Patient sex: F
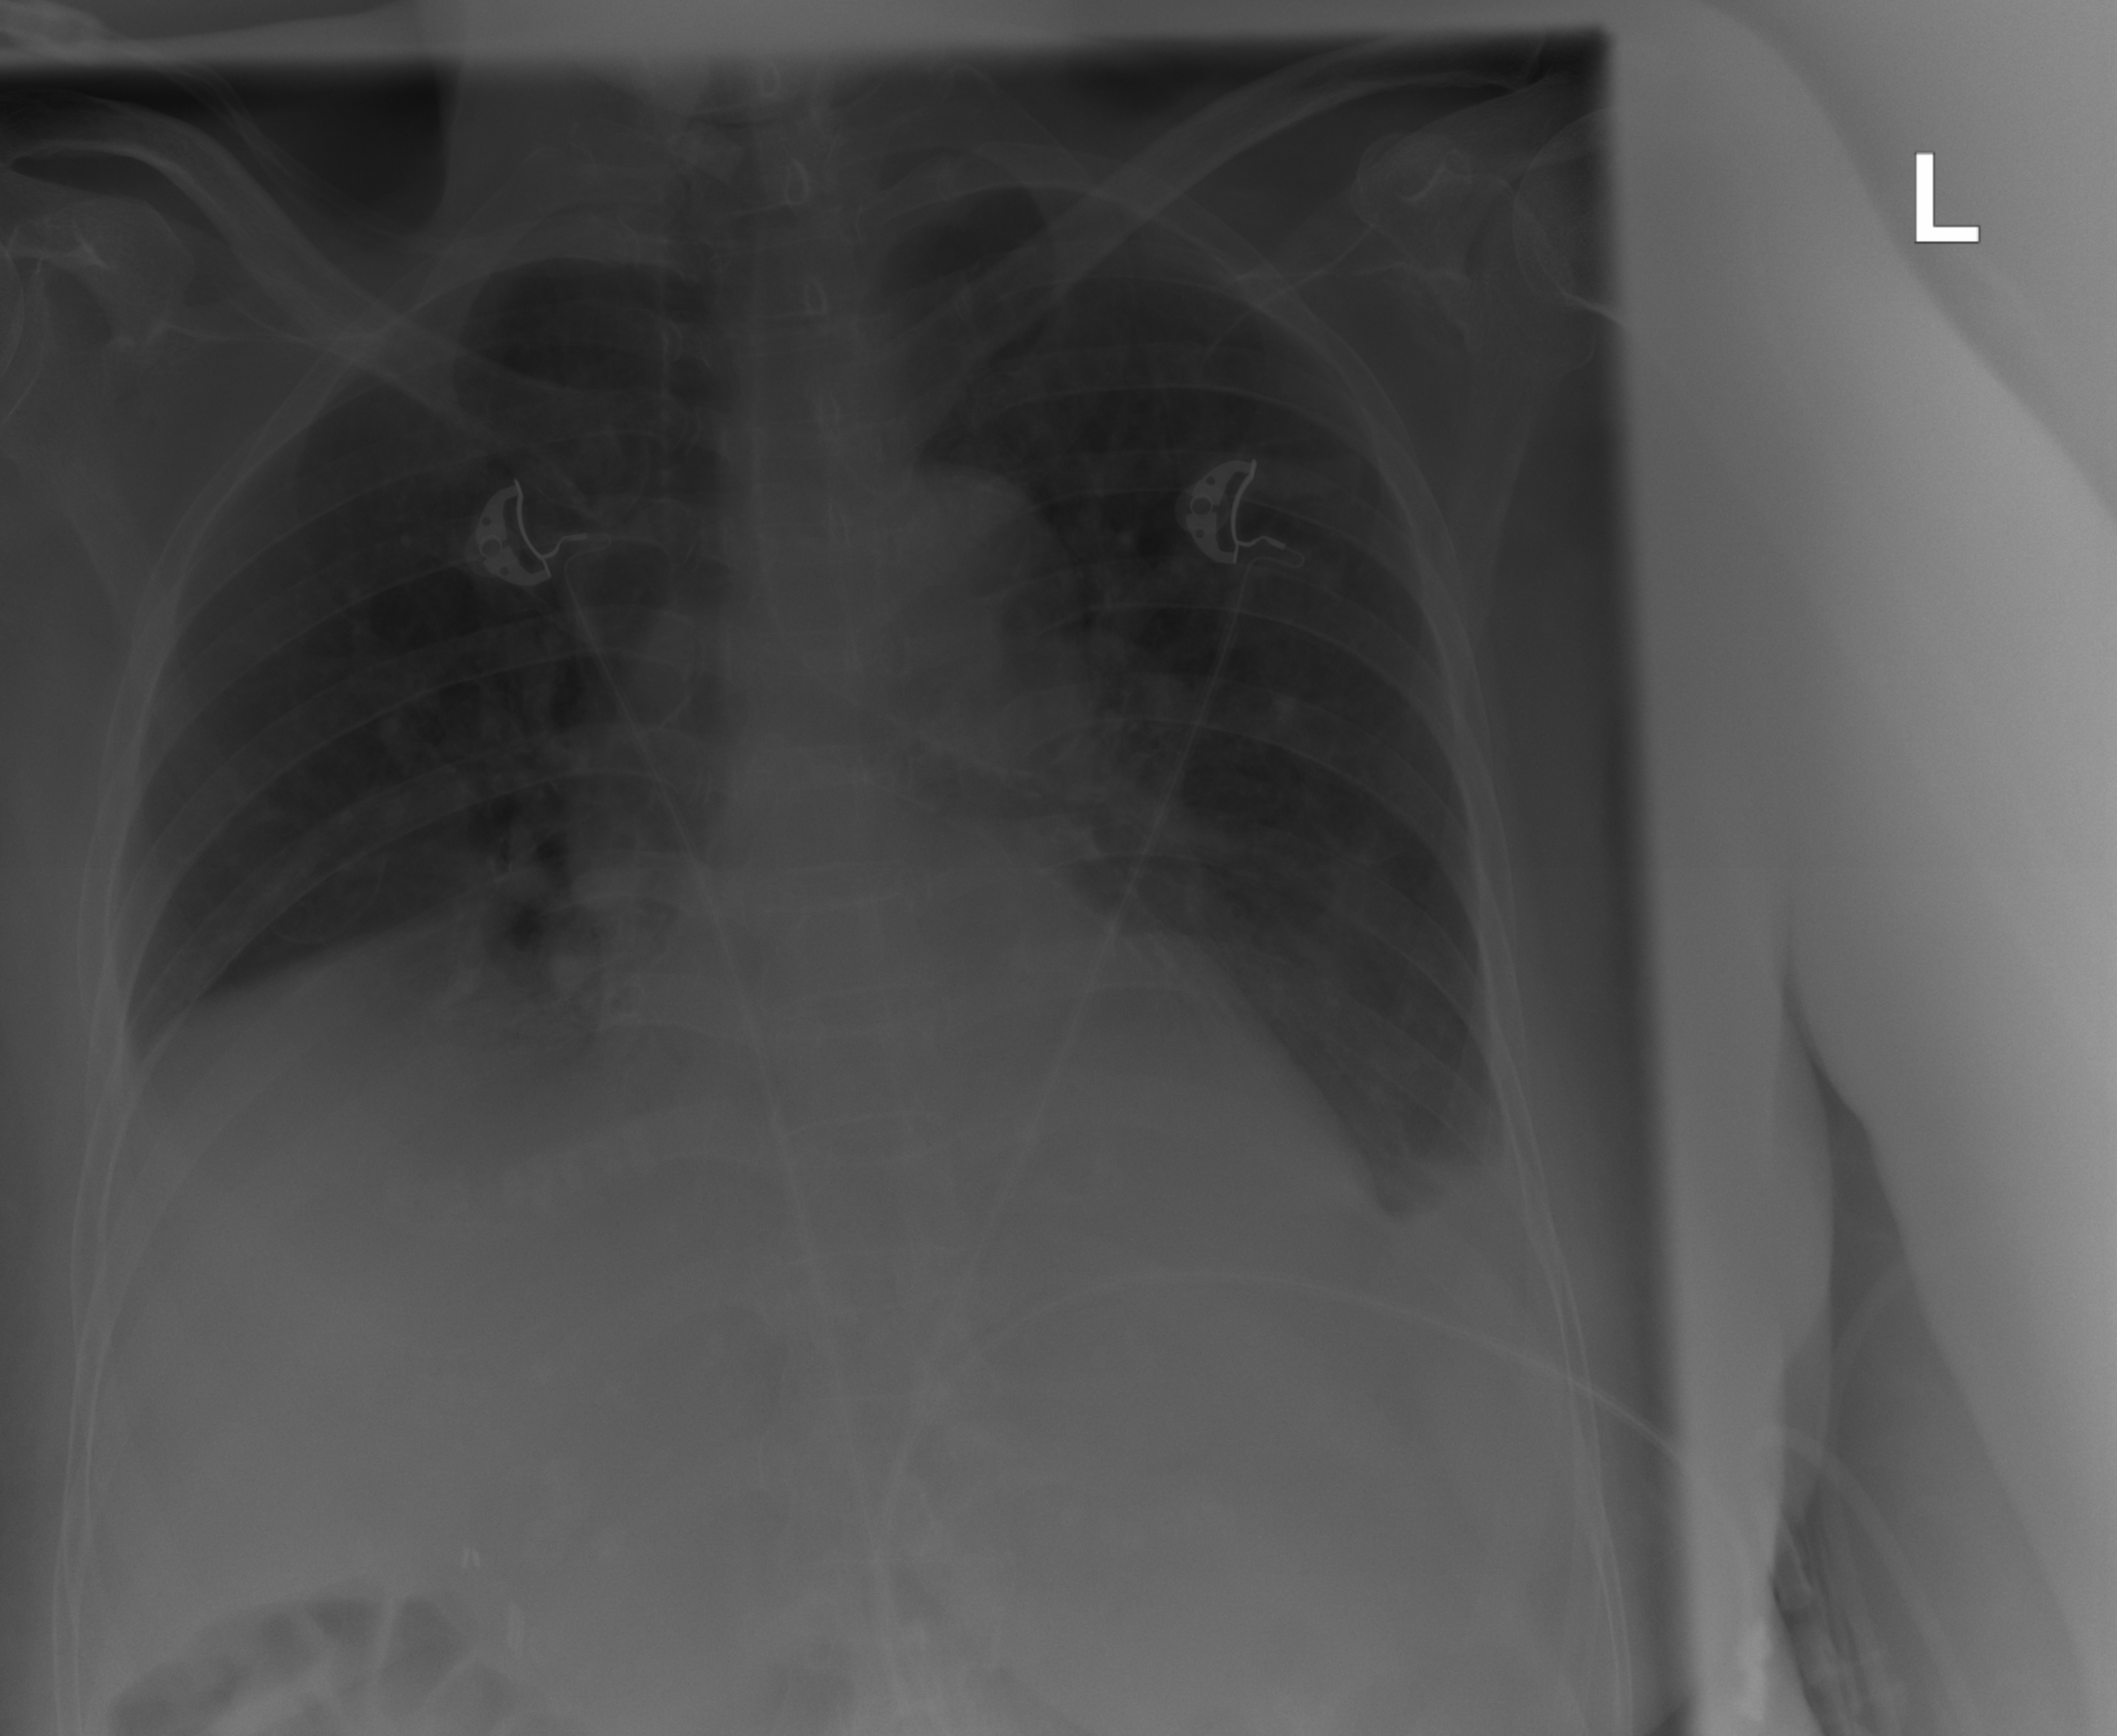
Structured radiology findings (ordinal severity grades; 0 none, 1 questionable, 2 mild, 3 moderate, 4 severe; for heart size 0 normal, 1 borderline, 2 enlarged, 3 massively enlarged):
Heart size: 0
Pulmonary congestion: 1
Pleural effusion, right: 1
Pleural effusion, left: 2
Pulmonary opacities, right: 0
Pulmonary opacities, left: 0
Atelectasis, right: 2
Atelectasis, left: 2